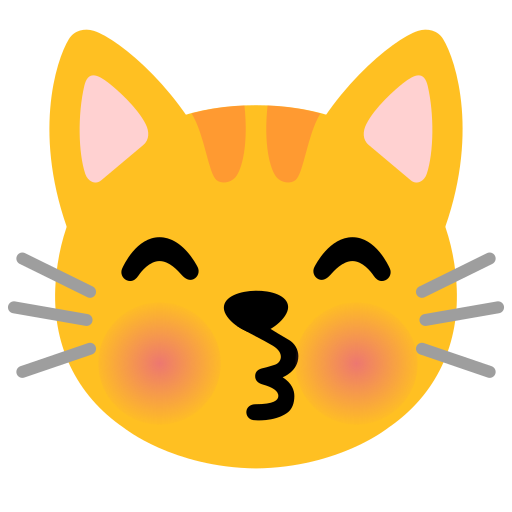
Emoji: 😽